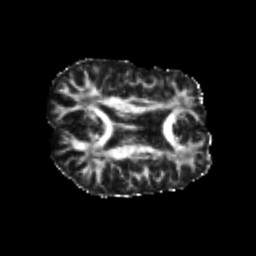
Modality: FA
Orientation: axial
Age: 24
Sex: male
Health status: healthy
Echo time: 0.074 s